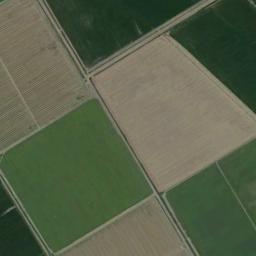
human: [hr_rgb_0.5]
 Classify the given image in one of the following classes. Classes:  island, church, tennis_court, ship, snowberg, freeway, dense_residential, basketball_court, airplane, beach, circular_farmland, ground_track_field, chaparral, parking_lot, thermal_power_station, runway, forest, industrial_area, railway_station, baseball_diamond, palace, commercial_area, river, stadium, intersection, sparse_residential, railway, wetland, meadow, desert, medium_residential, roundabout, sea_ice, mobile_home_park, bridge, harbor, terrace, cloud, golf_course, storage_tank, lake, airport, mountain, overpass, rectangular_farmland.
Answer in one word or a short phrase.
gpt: rectangular_farmland